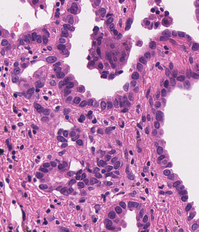
Tumor epithelial tissue: yes
Tumor-associated stroma tissue: yes
Normal tissue: no